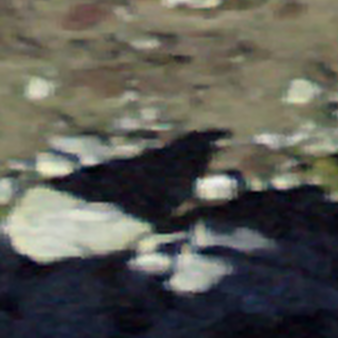
Label: other